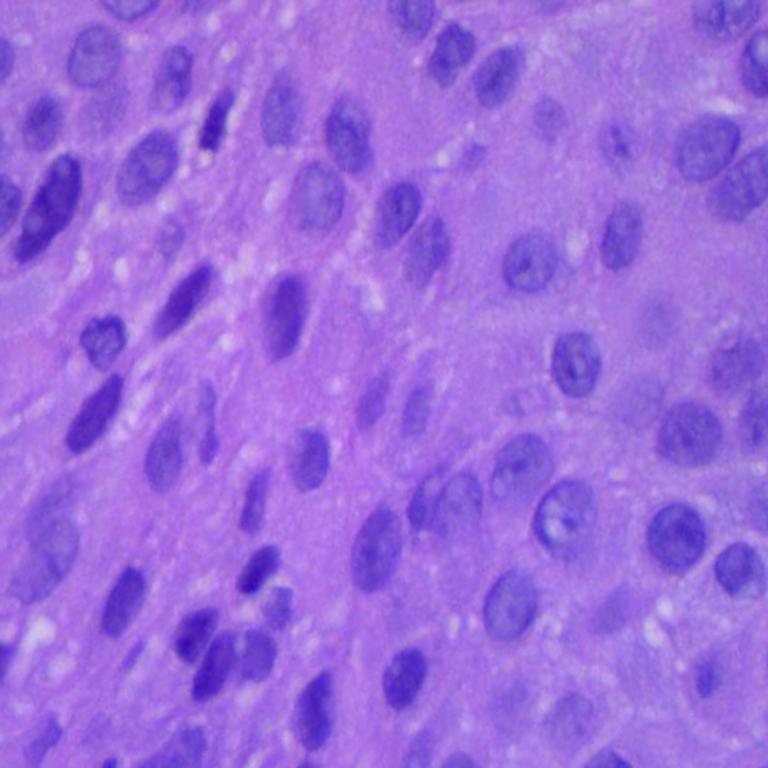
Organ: lung
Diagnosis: squamous carcinomas